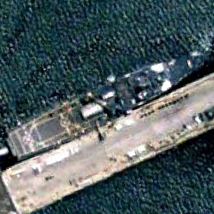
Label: combat